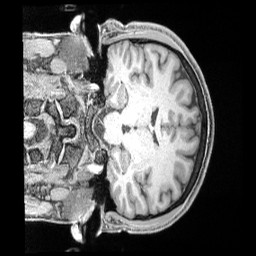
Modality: T1w
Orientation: coronal
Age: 34
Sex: male
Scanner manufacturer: siemens
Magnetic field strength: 3 T
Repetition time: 2 s
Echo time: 0.00211 s